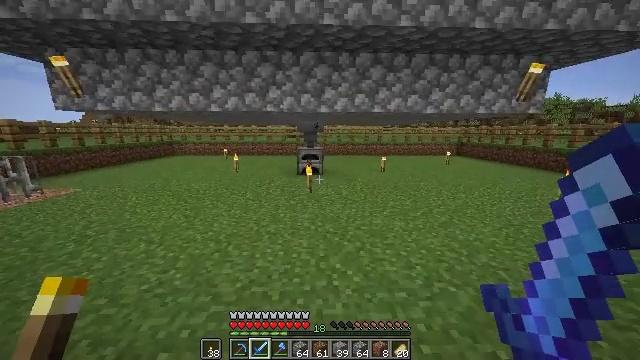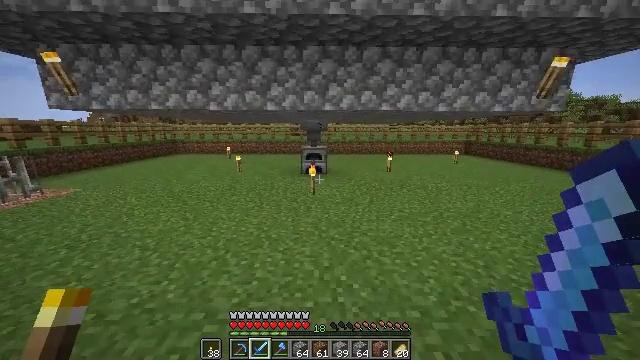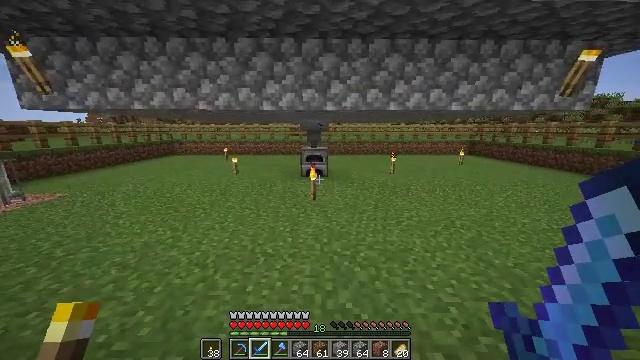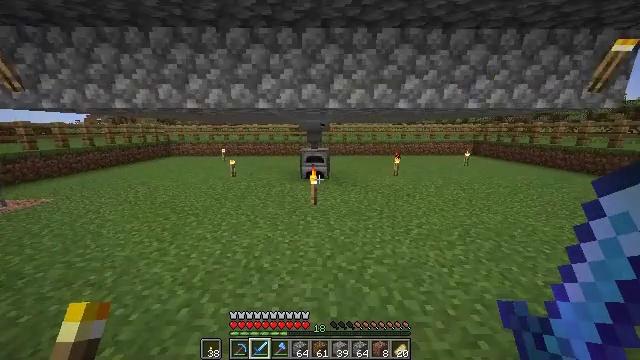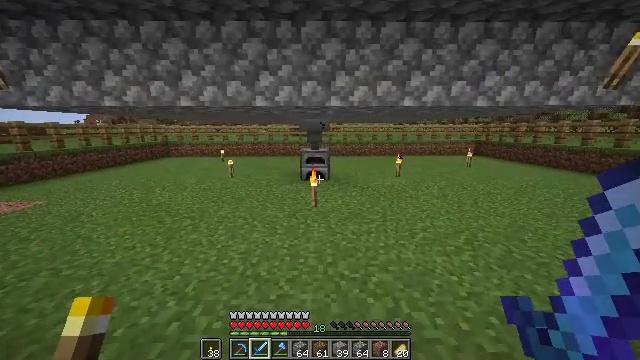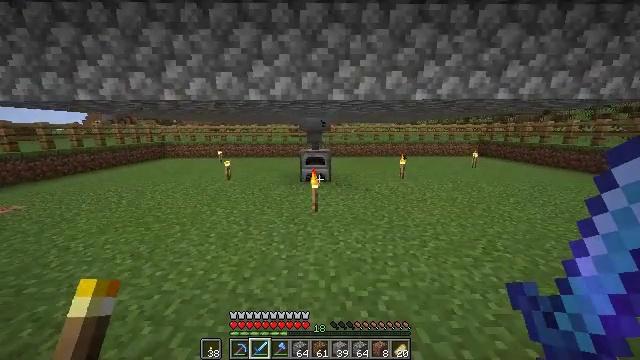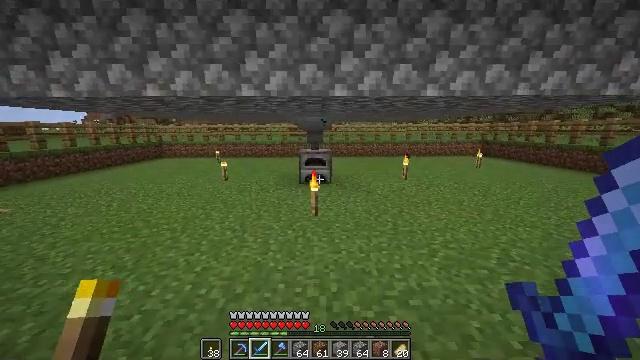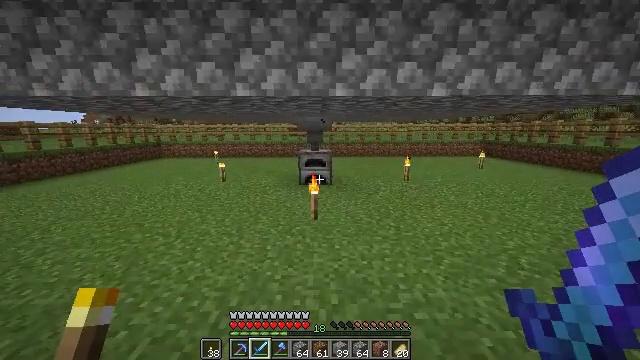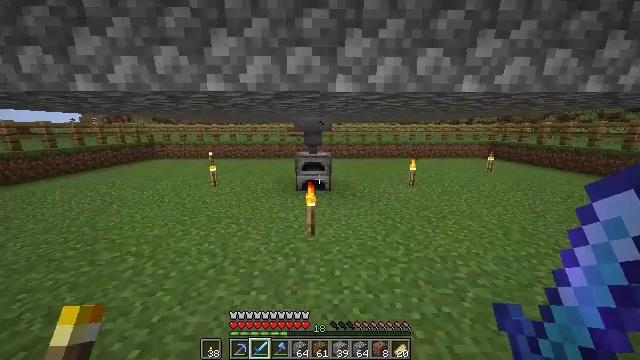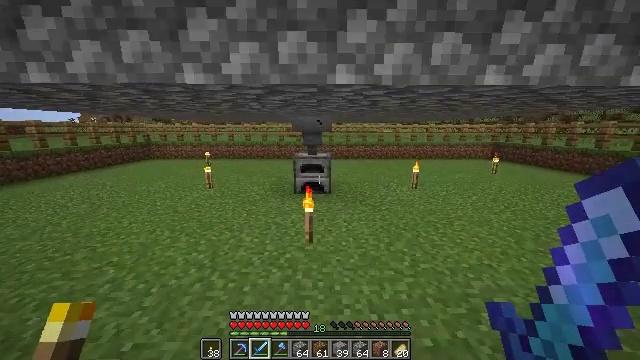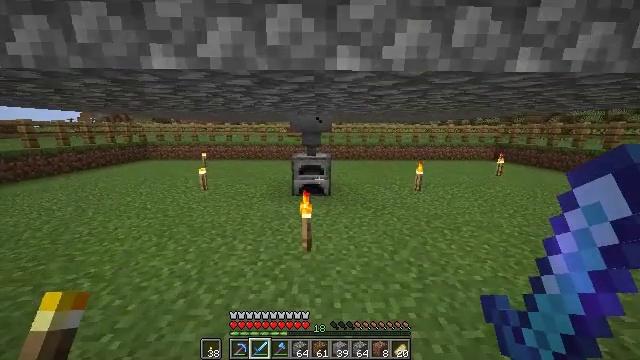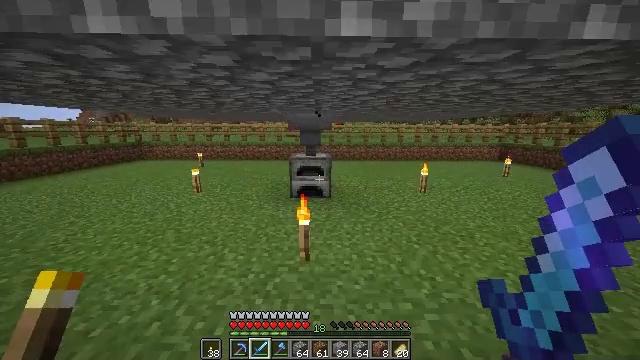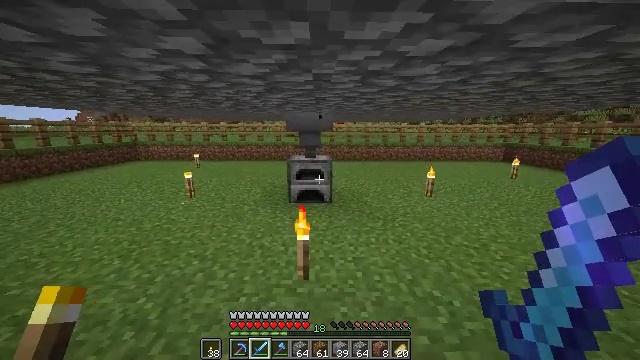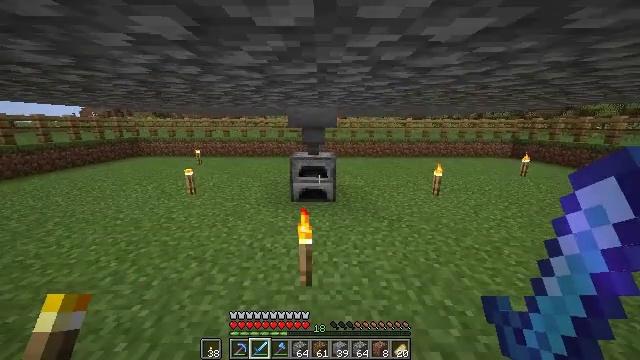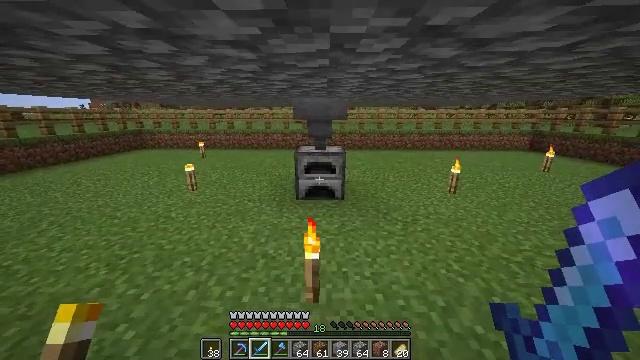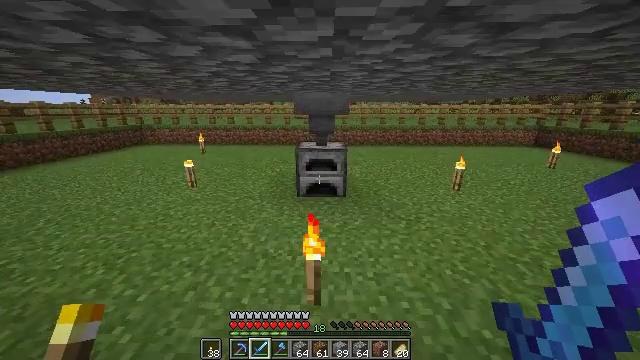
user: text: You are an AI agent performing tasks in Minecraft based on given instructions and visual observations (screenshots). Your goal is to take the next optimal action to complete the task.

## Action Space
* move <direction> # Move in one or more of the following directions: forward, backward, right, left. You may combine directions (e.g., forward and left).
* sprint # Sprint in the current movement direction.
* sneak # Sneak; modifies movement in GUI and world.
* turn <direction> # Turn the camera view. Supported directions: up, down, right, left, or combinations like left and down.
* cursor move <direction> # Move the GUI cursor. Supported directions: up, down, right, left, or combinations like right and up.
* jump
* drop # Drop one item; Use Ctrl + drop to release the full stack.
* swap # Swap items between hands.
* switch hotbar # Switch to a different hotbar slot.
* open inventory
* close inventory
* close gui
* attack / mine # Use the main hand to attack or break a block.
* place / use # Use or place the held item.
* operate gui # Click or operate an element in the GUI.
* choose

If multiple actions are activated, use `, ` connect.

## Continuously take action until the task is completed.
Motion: motion action
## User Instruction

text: Smelt a cactus to craft green dye.
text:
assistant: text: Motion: move forward, turn left
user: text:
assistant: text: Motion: move forward
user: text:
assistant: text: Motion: move forward, sprint
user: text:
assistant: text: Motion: move forward, sprint
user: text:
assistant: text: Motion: move forward, sprint
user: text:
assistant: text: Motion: move forward, sprint
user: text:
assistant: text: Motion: move forward
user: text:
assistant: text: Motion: move forward
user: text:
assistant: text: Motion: move forward, sprint
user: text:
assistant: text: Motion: move forward, sprint
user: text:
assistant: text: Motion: move forward, sprint
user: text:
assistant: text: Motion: move forward, sprint
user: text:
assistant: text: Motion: move forward, turn down
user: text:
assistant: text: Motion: move forward, turn left and down
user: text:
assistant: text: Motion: move forward, sprint, turn down
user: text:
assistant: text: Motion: move forward, sprint
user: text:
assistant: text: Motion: move forward, sprint
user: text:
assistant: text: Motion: move forward, sprint, turn down
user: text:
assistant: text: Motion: move forward, turn down
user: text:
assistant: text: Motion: move forward, turn right and down
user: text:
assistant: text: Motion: move forward
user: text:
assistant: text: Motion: no_op
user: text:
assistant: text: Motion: no_op
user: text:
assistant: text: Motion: use / place
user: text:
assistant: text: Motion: use / place
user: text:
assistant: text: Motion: use / place
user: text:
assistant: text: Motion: no_op
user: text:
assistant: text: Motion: no_op
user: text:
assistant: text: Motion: open gui
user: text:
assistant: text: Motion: no_op